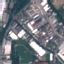
Land use / land cover: Industrial